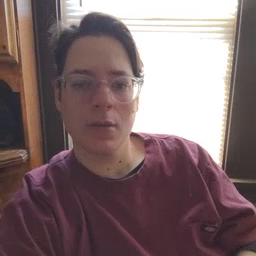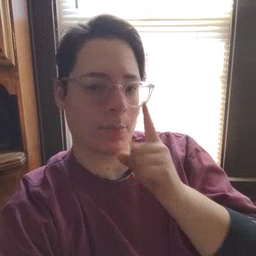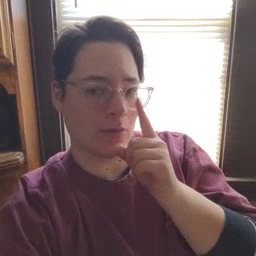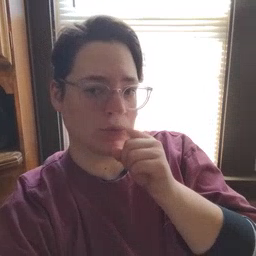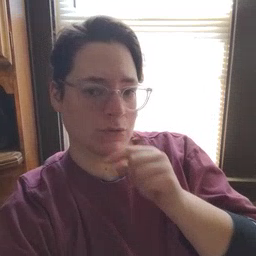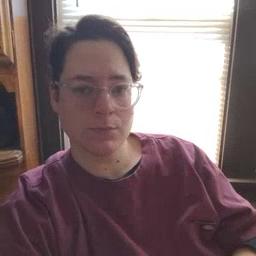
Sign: mouse